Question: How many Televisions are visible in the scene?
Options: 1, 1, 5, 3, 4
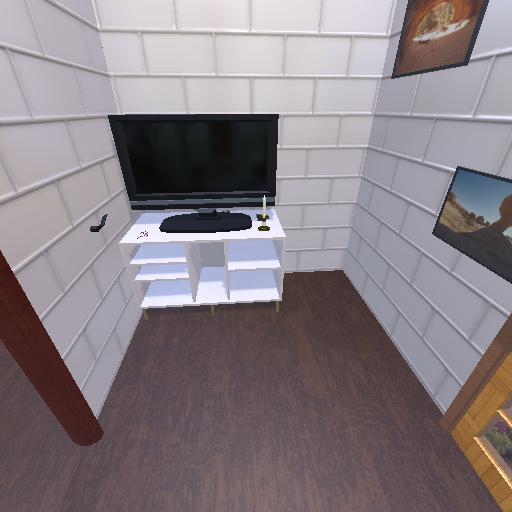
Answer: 1